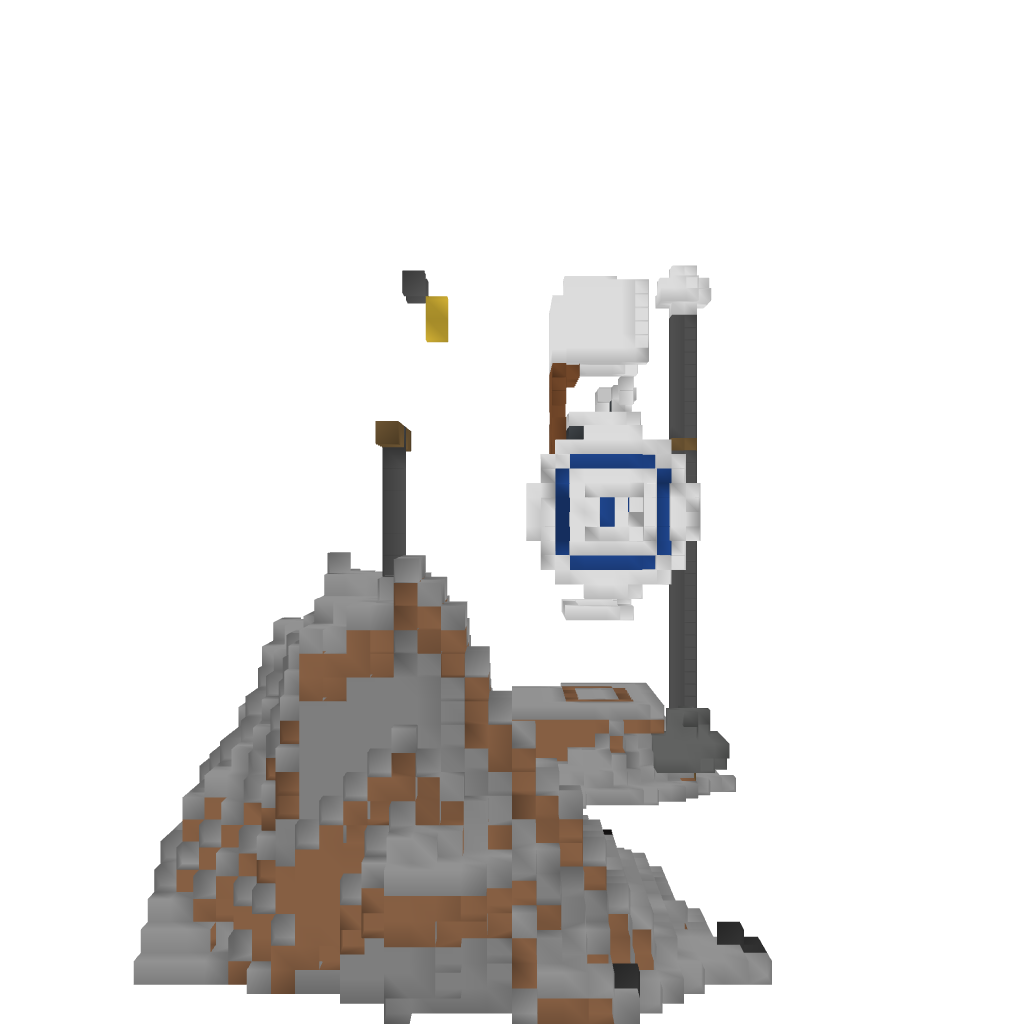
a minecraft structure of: Statue of Athena